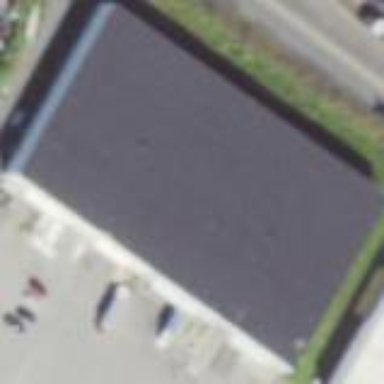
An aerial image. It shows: Warehouse building.